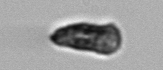
Label: Pseudochattonella_farcimen